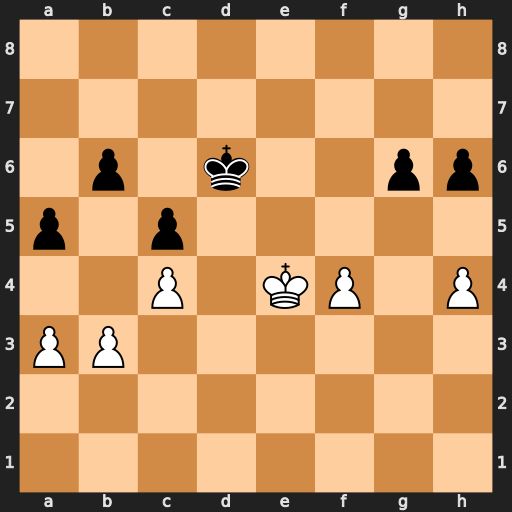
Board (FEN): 8/8/1p1k2pp/p1p5/2P1KP1P/PP6/8/8
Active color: w
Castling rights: -
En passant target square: -
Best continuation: f5 gxf5+ Kxf5